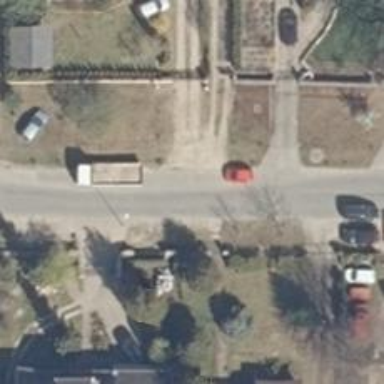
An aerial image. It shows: Paved residential road.